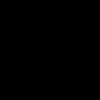
Label: not_dusty